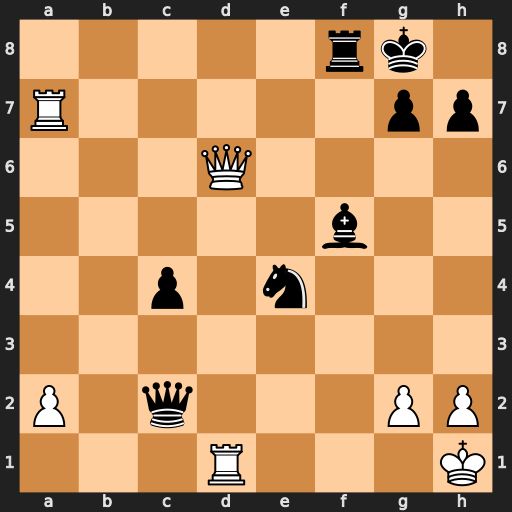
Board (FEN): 5rk1/R5pp/3Q4/5b2/2p1n3/8/P1q3PP/3R3K
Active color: w
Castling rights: -
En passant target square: -
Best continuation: Qxf8+ Kxf8 Rd8#